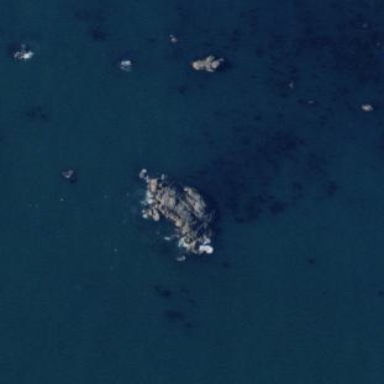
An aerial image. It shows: Natural rock reef.